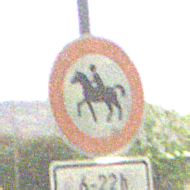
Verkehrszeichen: VerbotReiter
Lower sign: ZeitangabenMitBeschraenkungAufWochentage4
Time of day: Night
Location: Outdoor (Nature)
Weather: Clear
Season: NotSpecified
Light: Natural